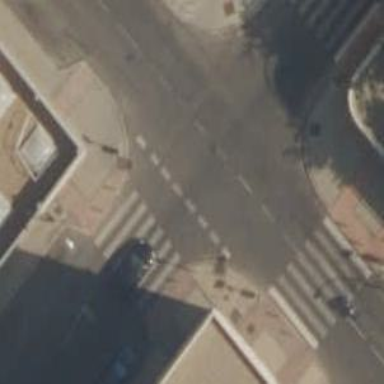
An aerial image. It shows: Uncontrolled zebra crossing on the road.